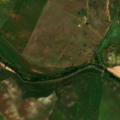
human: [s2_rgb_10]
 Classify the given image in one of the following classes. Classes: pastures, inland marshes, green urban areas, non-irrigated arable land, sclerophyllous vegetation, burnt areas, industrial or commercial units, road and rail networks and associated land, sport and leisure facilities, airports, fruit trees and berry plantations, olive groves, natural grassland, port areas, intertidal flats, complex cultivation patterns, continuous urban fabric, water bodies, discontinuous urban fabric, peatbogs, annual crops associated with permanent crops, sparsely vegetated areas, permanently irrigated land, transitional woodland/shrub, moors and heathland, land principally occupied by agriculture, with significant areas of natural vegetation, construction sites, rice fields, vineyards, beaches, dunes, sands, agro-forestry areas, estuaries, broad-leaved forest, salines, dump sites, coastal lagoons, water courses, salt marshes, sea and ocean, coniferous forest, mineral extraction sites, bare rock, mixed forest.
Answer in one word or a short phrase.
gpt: non-irrigated arable land, pastures, agro-forestry areas